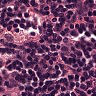
Metastatic tissue present: no